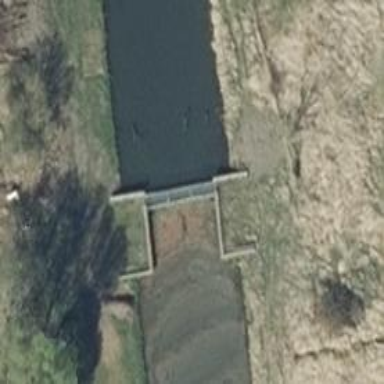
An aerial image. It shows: Weir in waterway.